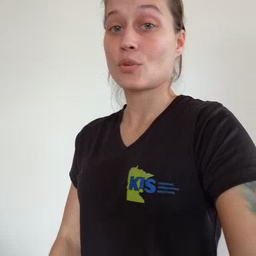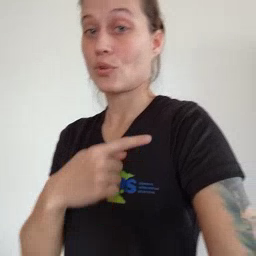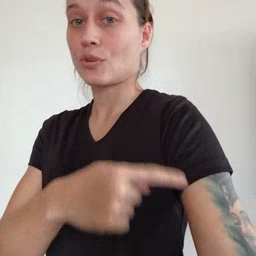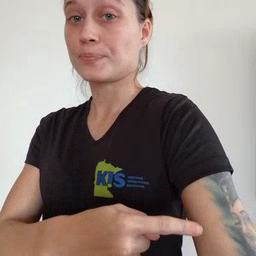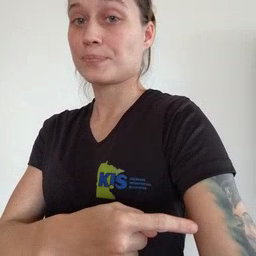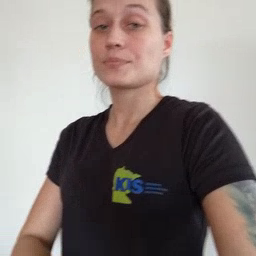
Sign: arm